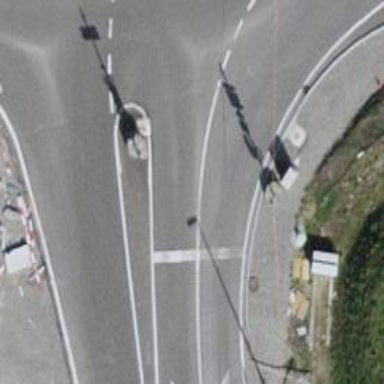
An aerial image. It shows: Road with traffic signals.